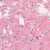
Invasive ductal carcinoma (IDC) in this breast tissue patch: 0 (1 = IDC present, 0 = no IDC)